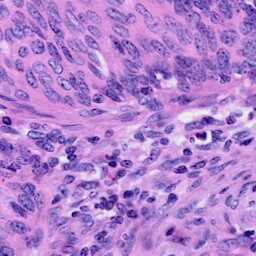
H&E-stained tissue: Cervix